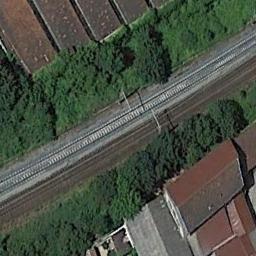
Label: railway